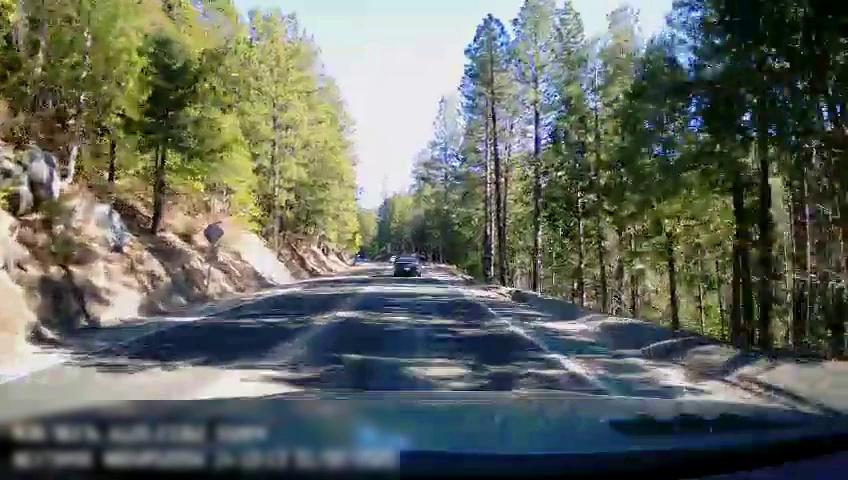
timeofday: Day
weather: Sunny
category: Drivable Space
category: Vehicles | Car
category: Lanes | Opposite Lane
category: Lanes | Current Lane
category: Lanes | Opposite Lane
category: Lanes | Current Lane